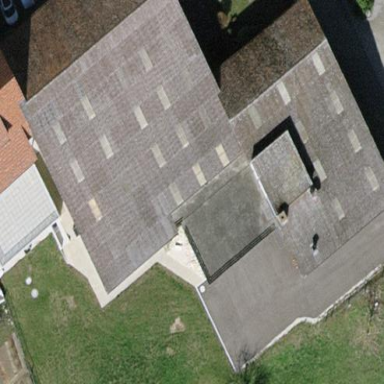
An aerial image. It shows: View of roof of building.